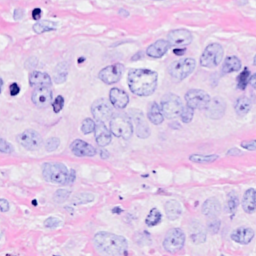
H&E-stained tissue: Breast